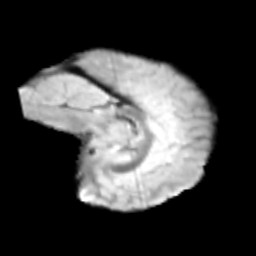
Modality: T2w
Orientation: sagittal
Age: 11
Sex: male
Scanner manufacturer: siemens
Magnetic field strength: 3 T
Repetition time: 3.8 s
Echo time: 0.07 s